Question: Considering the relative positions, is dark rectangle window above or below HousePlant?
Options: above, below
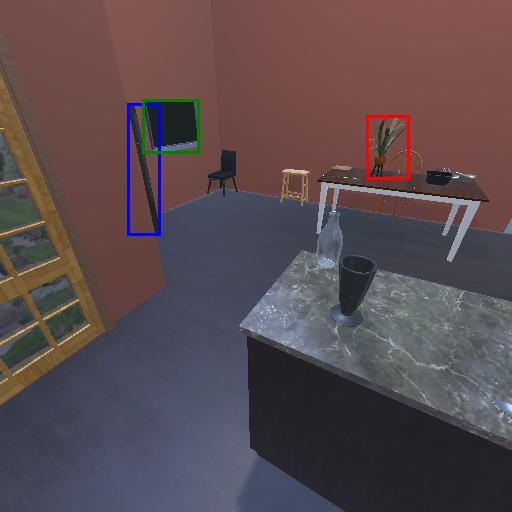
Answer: above